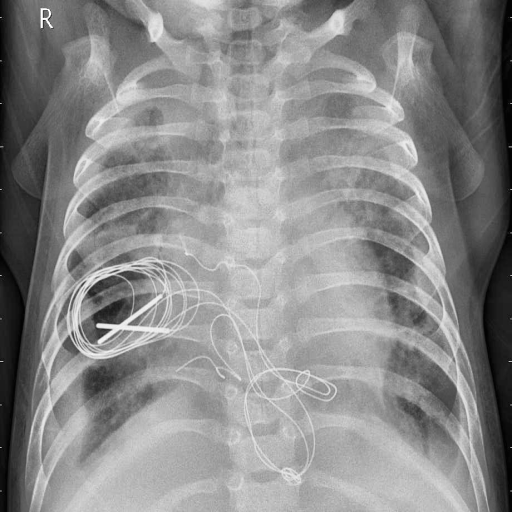
Finding: PNEUMONIA